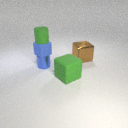
small blue metal cylinder below small blue rubber cube